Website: bh-photo
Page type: customer-info-address
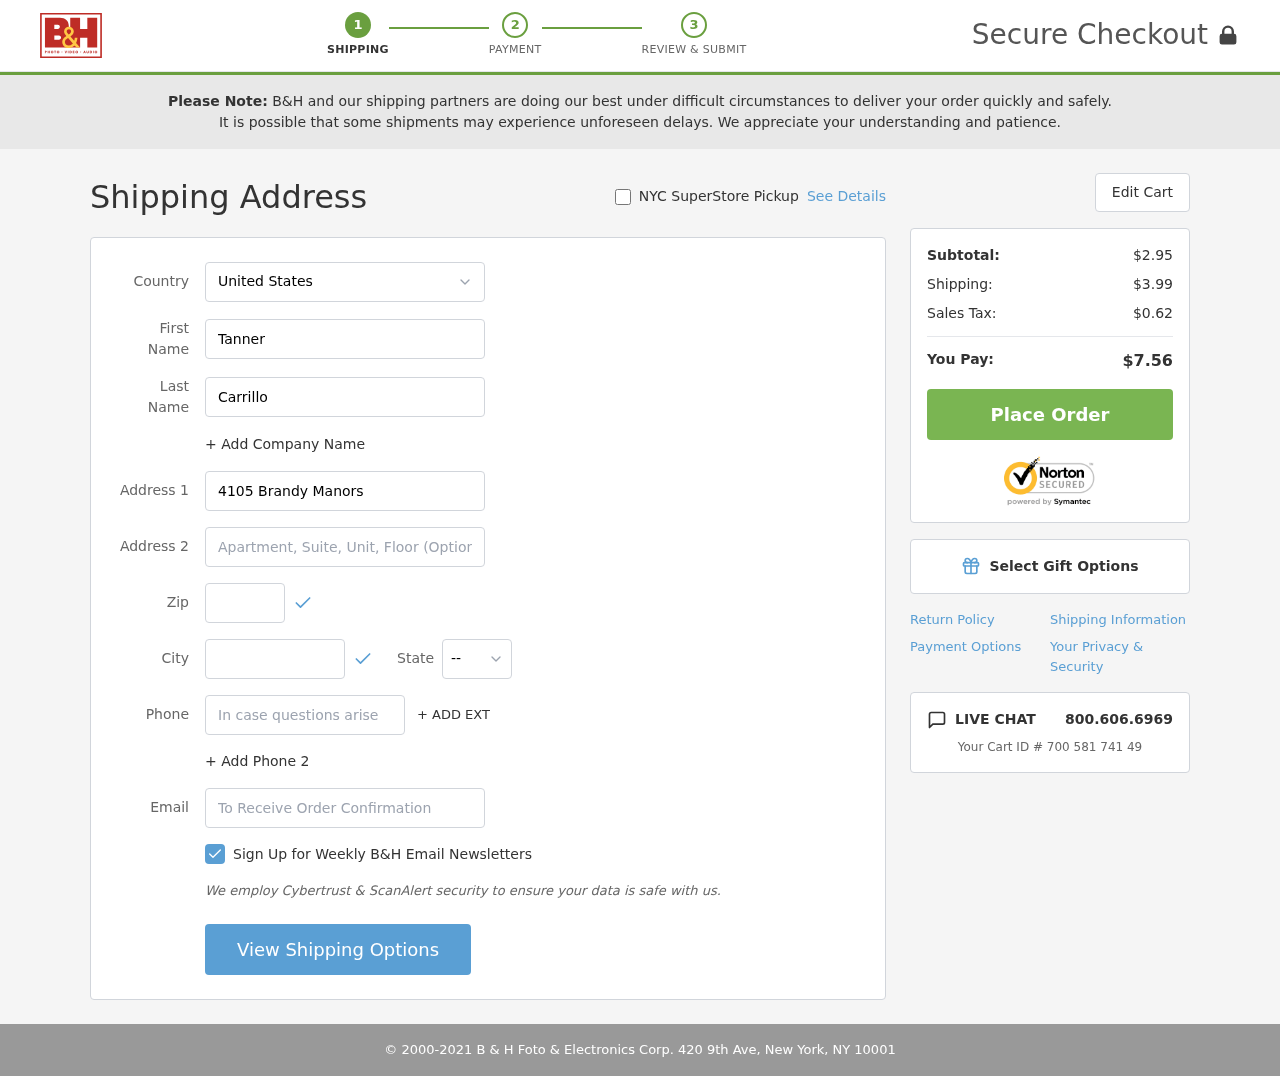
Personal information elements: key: PII_CITY
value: Port Jacob
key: PII_COUNTRY
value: United States
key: PII_EMAIL
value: tanner_carrillo@yahoo.com
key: PII_FIRSTNAME
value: Tanner
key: PII_LASTNAME
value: Carrillo
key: PII_PHONE
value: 9548410276
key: PII_POSTCODE
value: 08409
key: PII_STATE_ABBR
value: GA
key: PII_STREET
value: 4105 Brandy Manors
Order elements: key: ORDER_SUBTOTAL
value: $2.95
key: ORDER_SHIPPING_COST
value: $3.99
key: ORDER_TAX
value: $0.62
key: ORDER_TOTAL
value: $7.56
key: ORDER_ID
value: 700 581 741 49